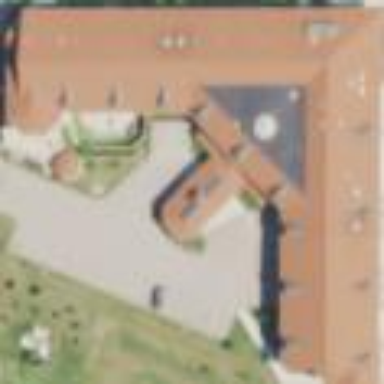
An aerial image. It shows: Nursing home building.